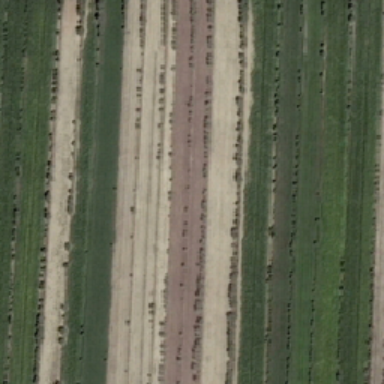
Small farm with grass and crop composition .